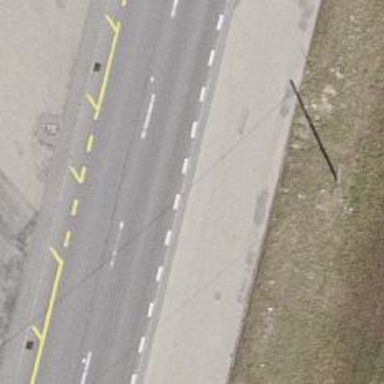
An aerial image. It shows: Bus stop along the road.